Interaction volume radius: 10 \u00c5
Interaction volume height: 10 \u00c5
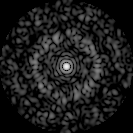
Disorder parameter: 0.8459